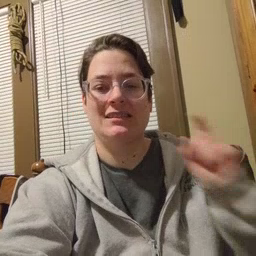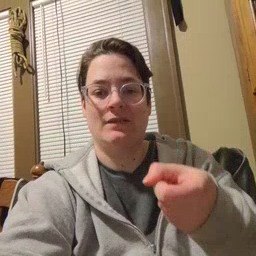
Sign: gift